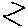
Label: zigzag